Field crop: maize
Growth stage: 1
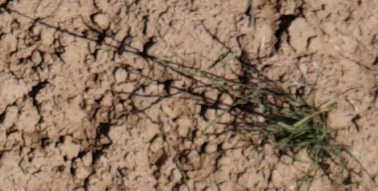
Species: lolium